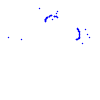
Particle: proton